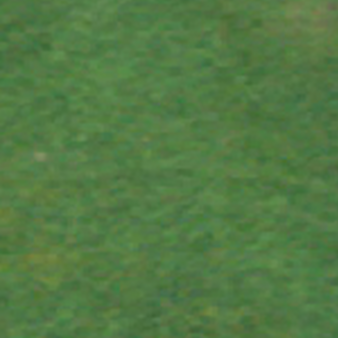
Label: other